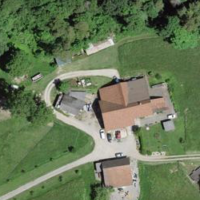
EUNIS habitat code: 55
Species observed at this site:
Melittis melissophyllum